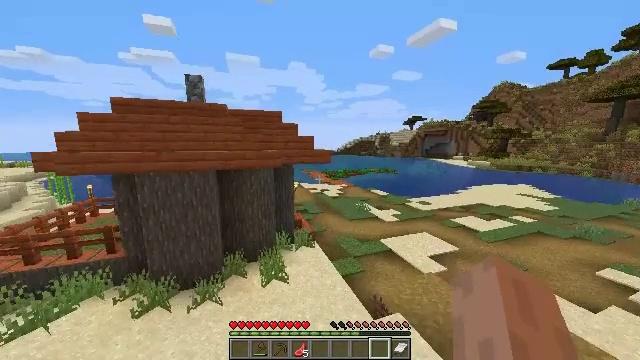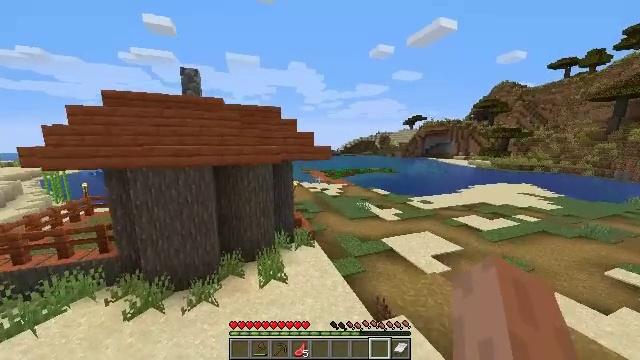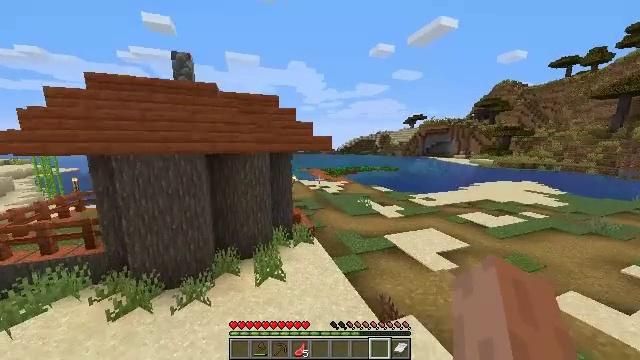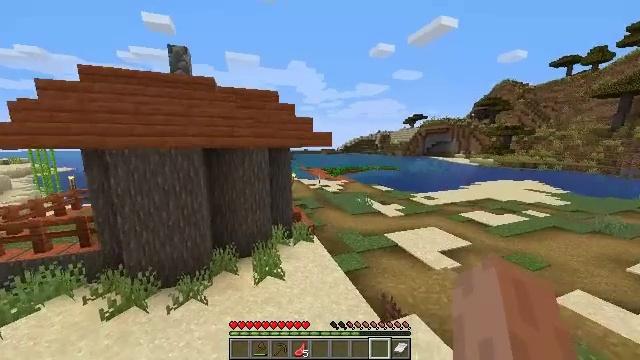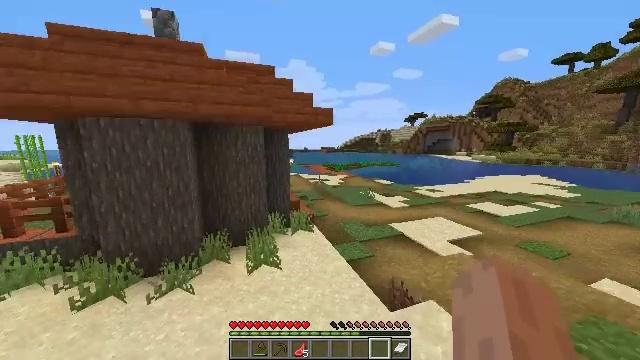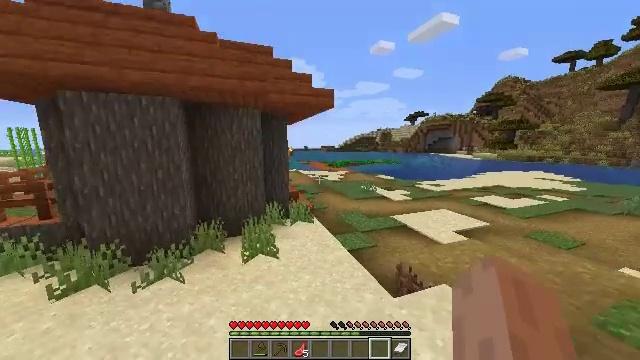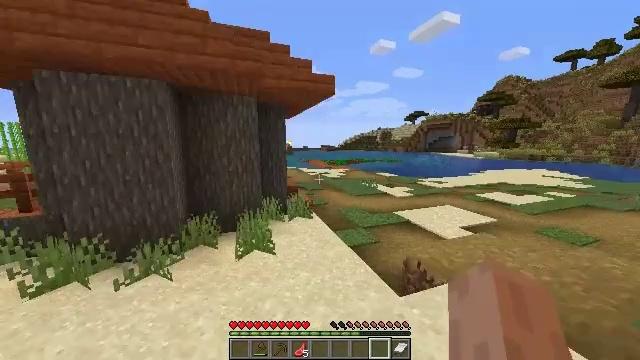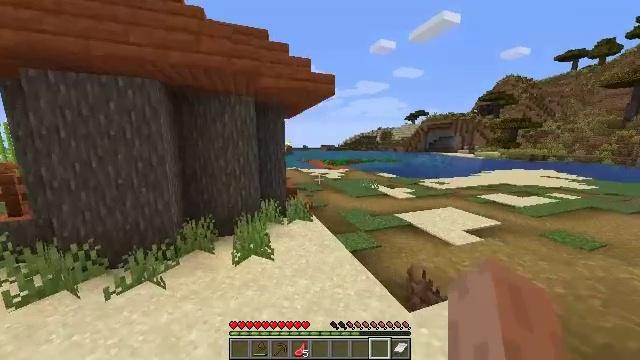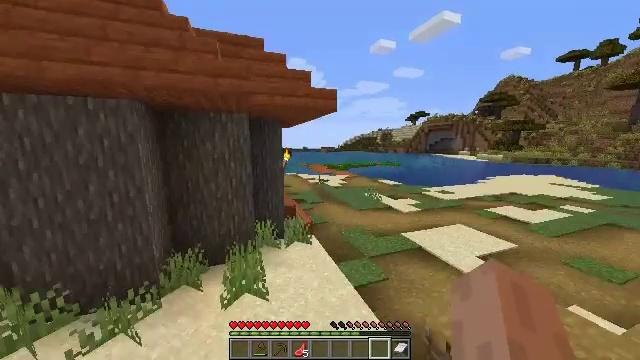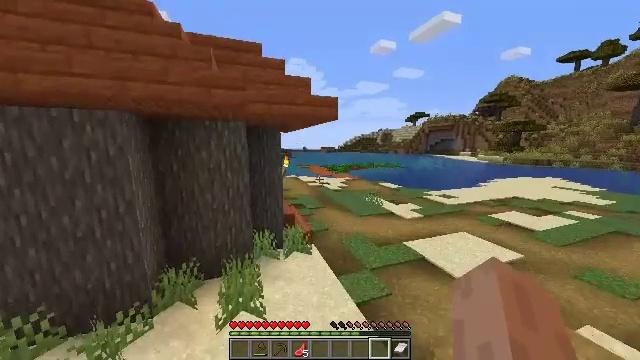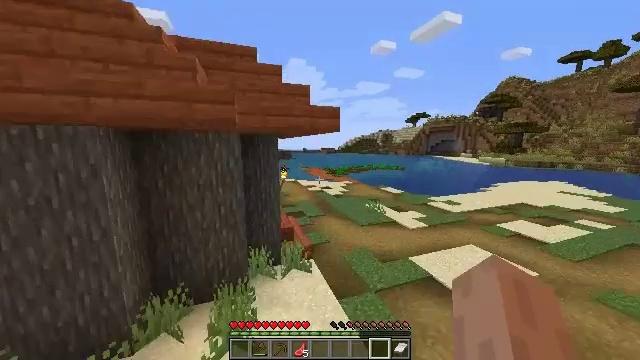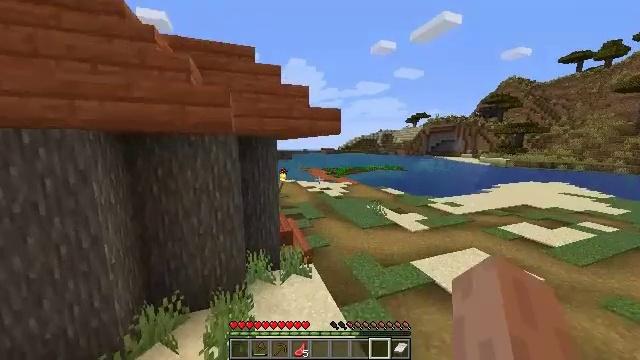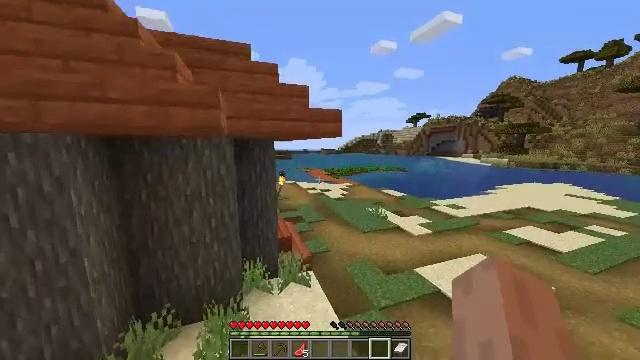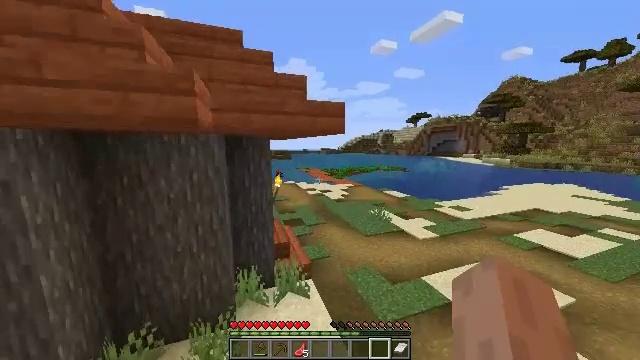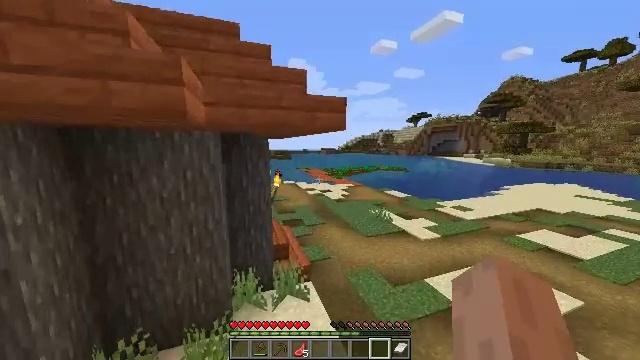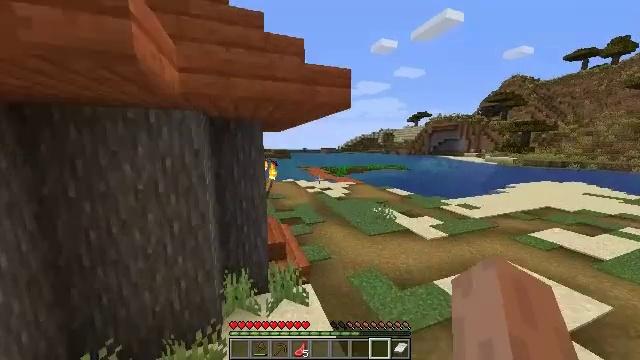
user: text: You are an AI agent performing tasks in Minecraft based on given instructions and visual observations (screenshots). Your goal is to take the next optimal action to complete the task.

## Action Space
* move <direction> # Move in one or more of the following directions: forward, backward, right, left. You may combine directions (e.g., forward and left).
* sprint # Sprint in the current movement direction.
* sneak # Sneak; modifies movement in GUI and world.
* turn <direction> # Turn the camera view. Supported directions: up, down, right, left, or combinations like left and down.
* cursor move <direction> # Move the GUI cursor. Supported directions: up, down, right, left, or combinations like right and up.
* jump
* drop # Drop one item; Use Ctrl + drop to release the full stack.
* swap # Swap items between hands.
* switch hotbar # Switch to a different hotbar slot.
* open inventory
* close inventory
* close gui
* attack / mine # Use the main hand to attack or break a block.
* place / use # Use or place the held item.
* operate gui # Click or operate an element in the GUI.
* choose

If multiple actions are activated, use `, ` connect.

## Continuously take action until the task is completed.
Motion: motion action
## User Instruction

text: Destroy the smoker to move it.
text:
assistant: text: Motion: move forward, jump
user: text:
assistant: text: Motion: move forward, jump
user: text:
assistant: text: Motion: move forward, jump
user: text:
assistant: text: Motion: move forward, jump
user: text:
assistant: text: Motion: move forward, jump
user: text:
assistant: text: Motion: move forward, jump
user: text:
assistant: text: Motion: move forward, jump
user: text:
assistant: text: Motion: move forward, jump
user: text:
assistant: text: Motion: move forward, jump
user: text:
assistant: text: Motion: move forward, jump
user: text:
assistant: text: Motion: move forward, jump
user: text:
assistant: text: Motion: move forward, jump
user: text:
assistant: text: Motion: move forward
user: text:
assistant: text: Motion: move forward
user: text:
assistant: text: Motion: move forward
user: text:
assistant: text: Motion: move forward
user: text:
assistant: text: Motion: move forward
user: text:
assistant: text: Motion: move forward
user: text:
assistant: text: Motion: move forward
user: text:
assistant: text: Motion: move forward
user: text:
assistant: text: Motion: move forward
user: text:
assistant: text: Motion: move forward
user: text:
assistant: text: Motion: move forward
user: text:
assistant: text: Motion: move forward
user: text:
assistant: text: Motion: move forward and move right
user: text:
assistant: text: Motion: move forward and move right
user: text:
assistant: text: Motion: move forward and move right
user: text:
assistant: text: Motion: move forward and move right
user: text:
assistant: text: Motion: move forward and move right
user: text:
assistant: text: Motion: move forward and move right, turn left